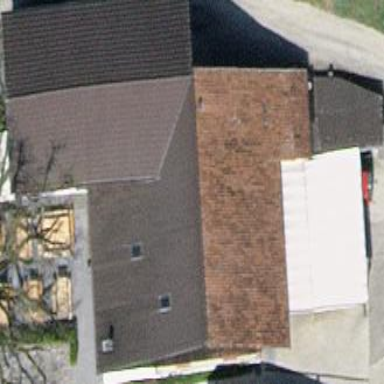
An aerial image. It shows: Gabled roof on farm auxiliary building.